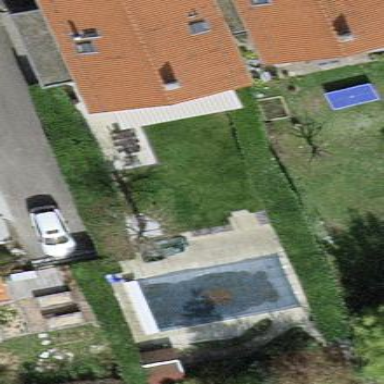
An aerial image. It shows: Garden surrounded by fence.